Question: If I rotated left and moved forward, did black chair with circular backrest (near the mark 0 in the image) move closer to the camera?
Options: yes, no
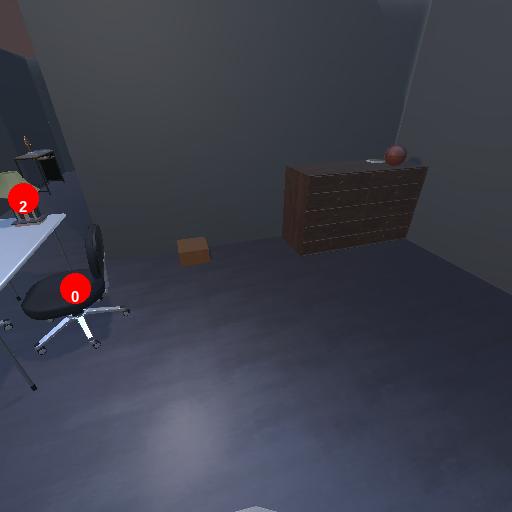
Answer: yes